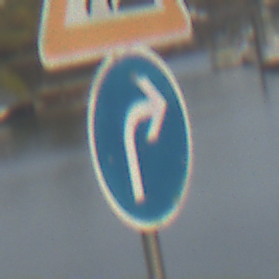
Verkehrszeichen: VorgeschriebeneFahrtrichtungRechts
Zusatzzeichen oben: Arbeitsstelle
Umgebung: Outdoor, Urban
Tageszeit: SunriseSunset
Wetter: PartlyCloudy
Licht: Natural
Jahreszeit: NotSpecified
Kontrast: LowContrast